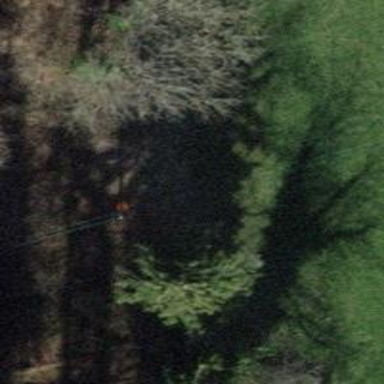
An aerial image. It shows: Pipeline marker.